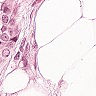
Metastatic tissue present: yes